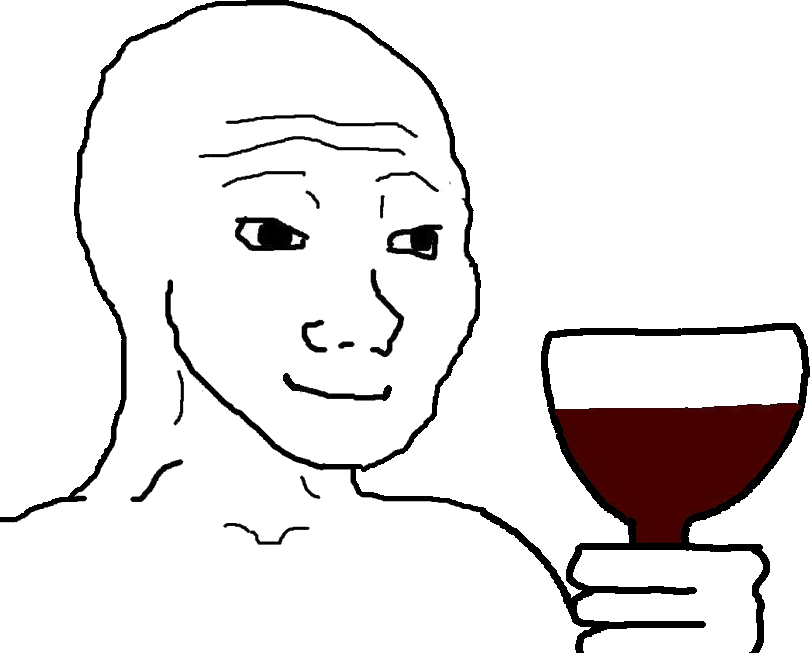
Label: 5_Bloomer